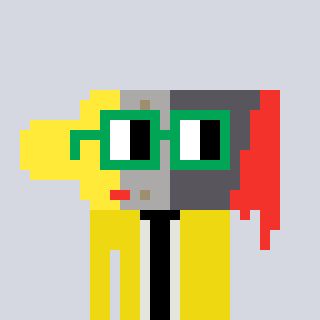
a pixel art character with square green glasses, a paintbrush-shaped head and a yellow-colored body on a cool background